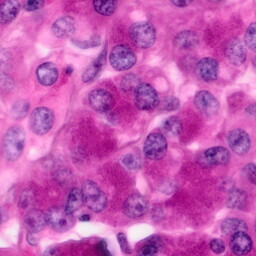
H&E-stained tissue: Pancreatic